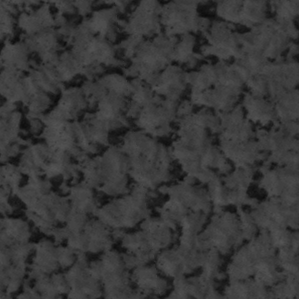
Label: frost